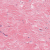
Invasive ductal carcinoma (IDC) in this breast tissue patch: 0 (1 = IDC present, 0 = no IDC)